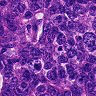
Metastatic tissue present: yes